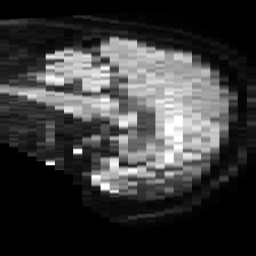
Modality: TRACE
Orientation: sagittal
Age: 50
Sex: male
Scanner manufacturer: philips
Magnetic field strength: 3 T
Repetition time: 4.414 s
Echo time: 0.06011 s